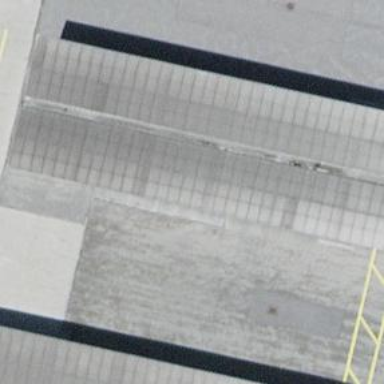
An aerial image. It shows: View of roof of building.